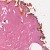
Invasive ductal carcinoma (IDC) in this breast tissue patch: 0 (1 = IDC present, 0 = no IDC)